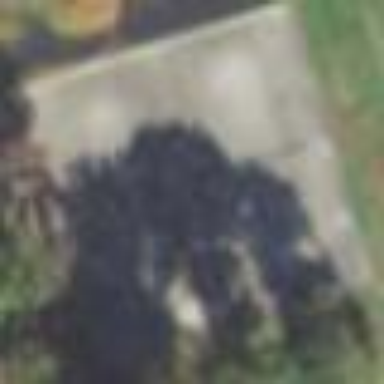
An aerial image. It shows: Tennis court on the leisure land pitch.